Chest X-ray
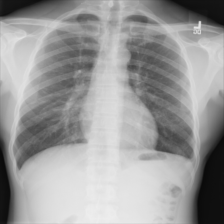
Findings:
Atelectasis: negative
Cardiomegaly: negative
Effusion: negative
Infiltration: negative
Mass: negative
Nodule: negative
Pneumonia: negative
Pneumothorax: negative
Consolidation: negative
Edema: negative
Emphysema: negative
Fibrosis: negative
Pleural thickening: negative
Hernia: negative